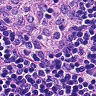
Metastatic tissue present: no